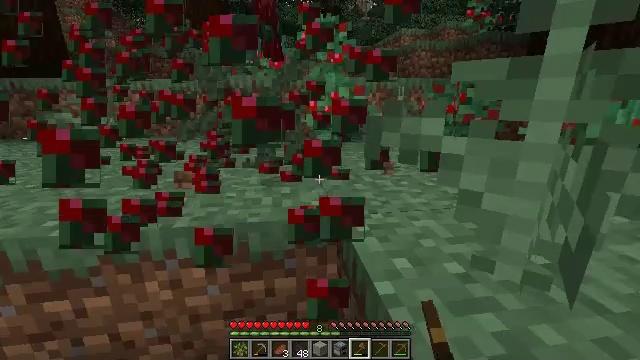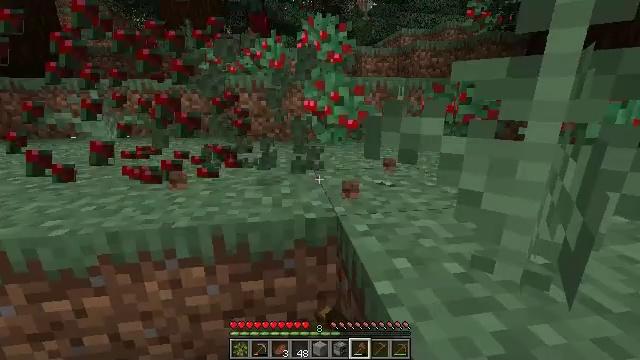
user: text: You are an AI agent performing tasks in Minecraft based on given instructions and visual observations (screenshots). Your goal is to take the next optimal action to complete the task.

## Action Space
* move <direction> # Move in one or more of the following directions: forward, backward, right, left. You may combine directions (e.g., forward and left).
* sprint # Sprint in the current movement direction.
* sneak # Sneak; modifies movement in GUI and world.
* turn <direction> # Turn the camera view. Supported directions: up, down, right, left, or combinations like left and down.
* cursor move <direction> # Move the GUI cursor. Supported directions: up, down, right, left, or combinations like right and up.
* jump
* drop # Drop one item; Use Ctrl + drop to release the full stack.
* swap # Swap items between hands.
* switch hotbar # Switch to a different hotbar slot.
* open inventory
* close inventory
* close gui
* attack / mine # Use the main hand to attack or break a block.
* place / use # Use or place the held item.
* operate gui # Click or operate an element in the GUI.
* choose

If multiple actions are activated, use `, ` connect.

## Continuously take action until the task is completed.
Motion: motion action
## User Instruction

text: Harvest some fern.
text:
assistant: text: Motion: attack / mine
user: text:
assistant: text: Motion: attack / mine